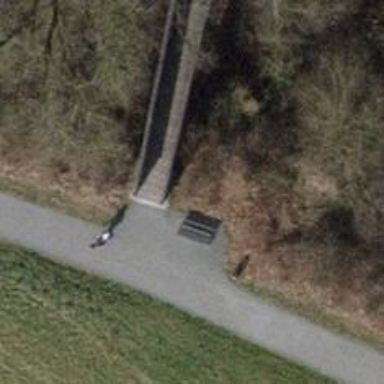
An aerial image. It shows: Bench for seating.